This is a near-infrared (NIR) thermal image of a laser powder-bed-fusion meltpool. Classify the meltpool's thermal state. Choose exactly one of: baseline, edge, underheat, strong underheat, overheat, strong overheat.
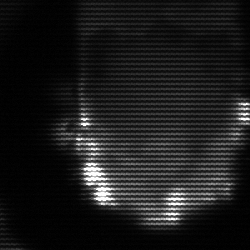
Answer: baseline